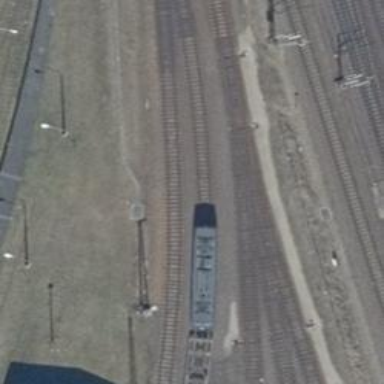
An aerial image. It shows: Railway switch.